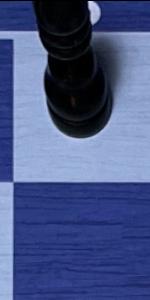
Label: Empty